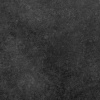
Atmospheric dust classification: dusty